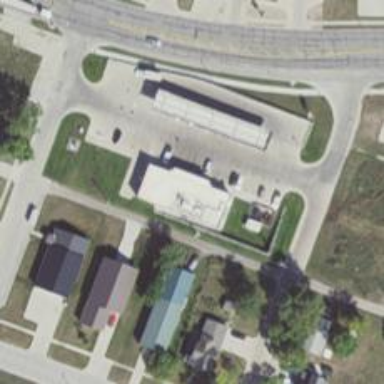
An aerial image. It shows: Convenience shop.